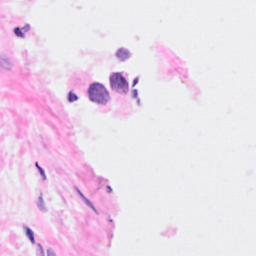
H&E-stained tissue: Breast